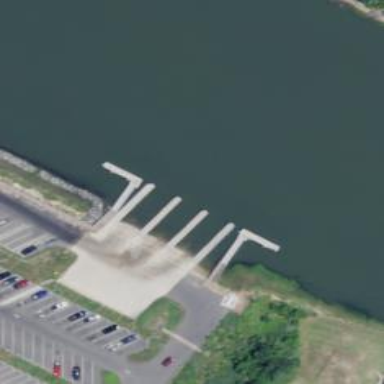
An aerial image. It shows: Slipway for leisure land vehicles on service road.